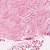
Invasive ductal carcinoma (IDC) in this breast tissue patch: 0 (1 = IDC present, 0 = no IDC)